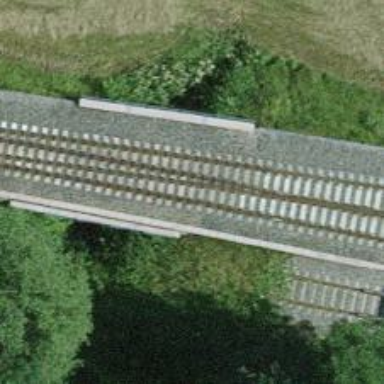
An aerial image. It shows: Single-track railway bridge with contact lines for electrification.